Question: I am practicing multiview but having a small problem.
When my new view gets loaded, I can still see previous view.
How to make previos view invisible??
Here is my code :-
'''
- (IBAction)changeView:(id)sender
{
RedClass *red = [[RedClass alloc] initWithNibName:@"RedClass" bundle:nil];
self.redClass = red;
[red release];
//[self.view removeFromSuperview];
[self.view addSubview:redClass.view];
}
'''
and here is a screenshot :-

And when I uncomment '[self.view removeFromSuperview]' then my red view is not even getting loaded.
Any help would be appreciated.
Thanks
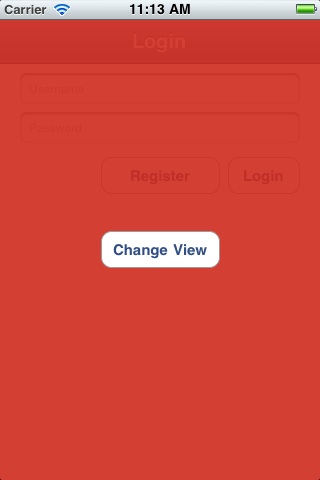
Answer: I think color of your red view may be transparant .
so please check it in your nib file of redclass. also check alpha for your red view it must be 1.
You can not remove your first view here. because it may be loaded at window or other controller. so if you are adding view2 in view 1 and removing view1 then view2 automatically get removed ,because it is already in view1 . so you can not write '[self.view removeFromSuperview];'